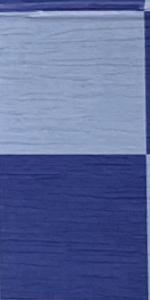
Label: Empty